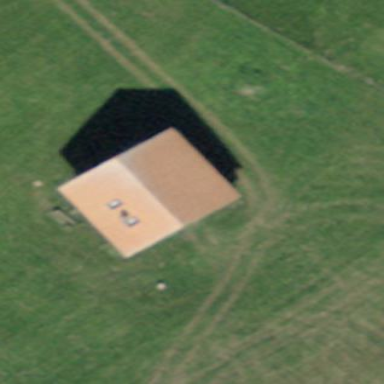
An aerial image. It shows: Cabin.